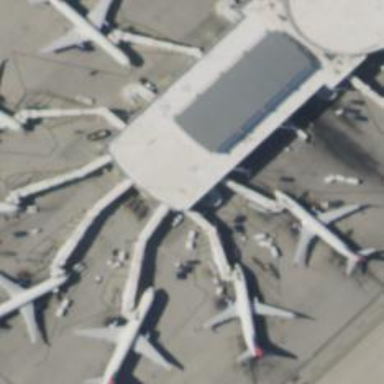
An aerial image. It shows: Airport gate.